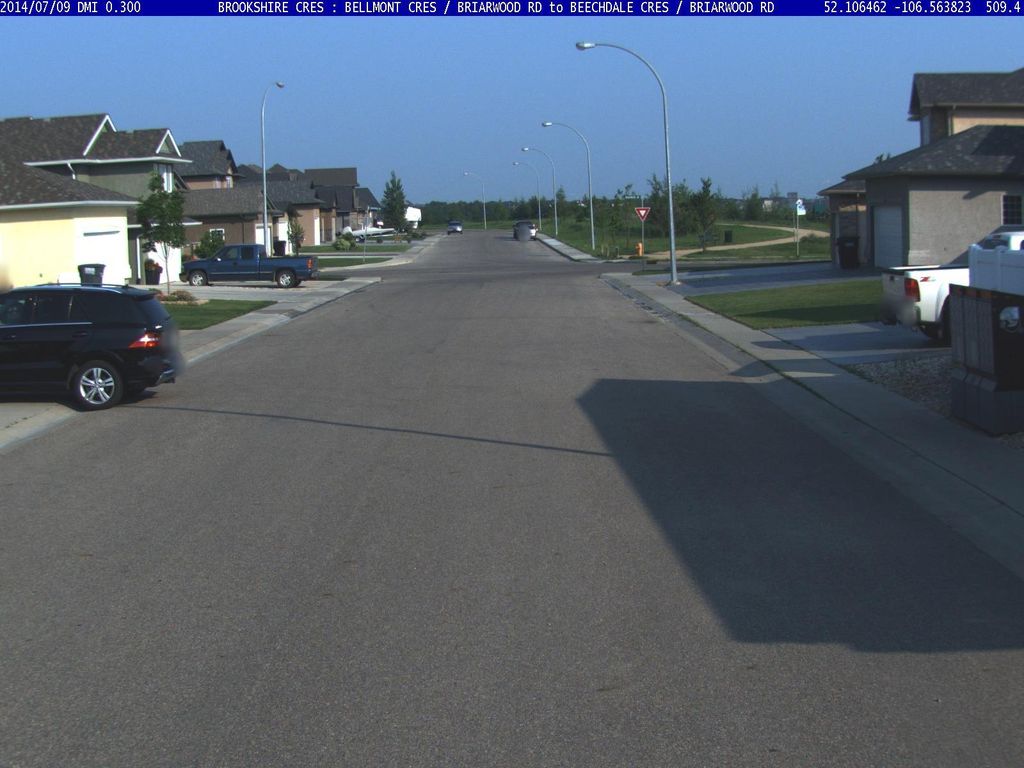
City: saskatoon